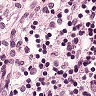
Metastatic tissue present: no